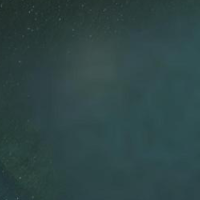
EUNIS habitat code: 14
Species observed at this site:
Chroicocephalus ridibundus
Phalacrocorax carbo
Aythya fuligula
Podiceps cristatus
Fulica atra
Aythya ferina